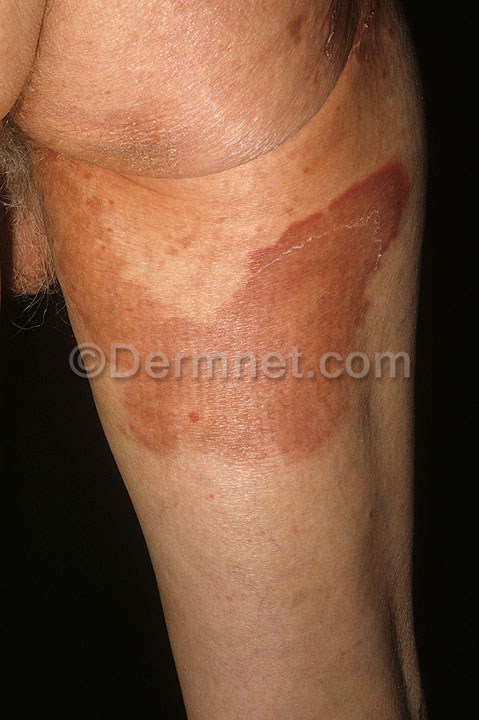
Disease: Exanthems and Drug Eruptions